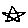
Label: star